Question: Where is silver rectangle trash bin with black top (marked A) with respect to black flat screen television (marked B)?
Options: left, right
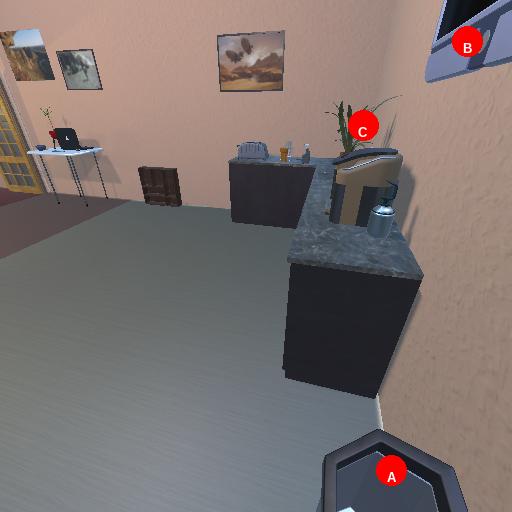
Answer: left